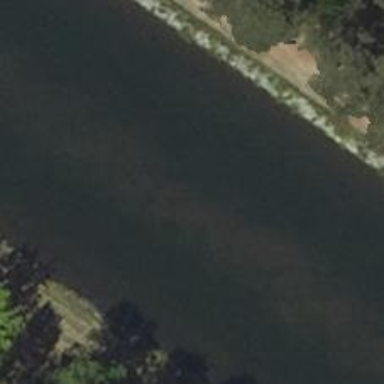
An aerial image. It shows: Canal.